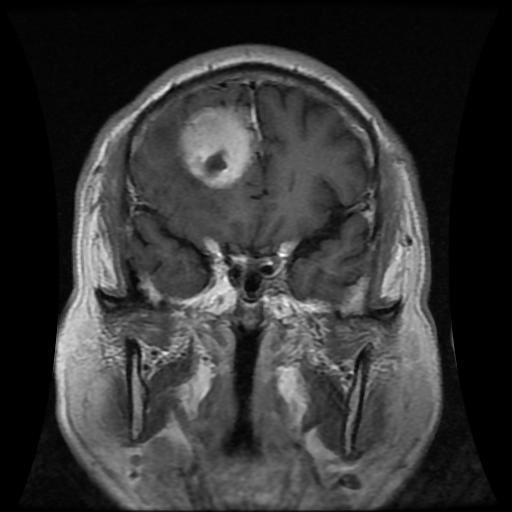
Label: meningioma